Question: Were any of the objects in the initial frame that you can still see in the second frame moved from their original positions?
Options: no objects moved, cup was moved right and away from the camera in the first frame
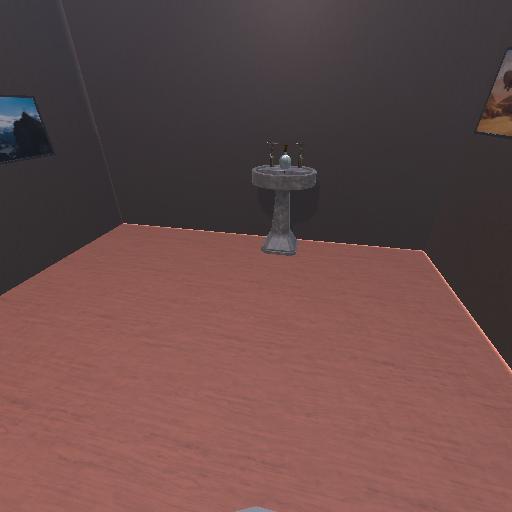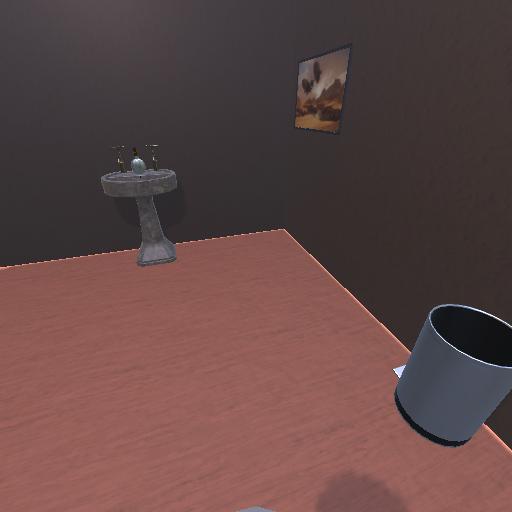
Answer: no objects moved